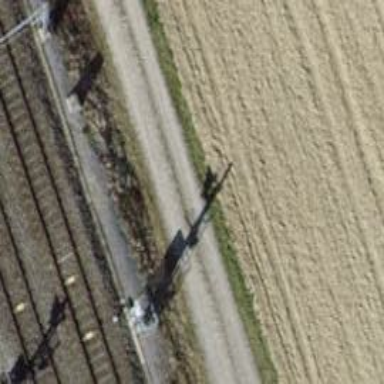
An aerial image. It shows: Compacted track with grade2 surface.